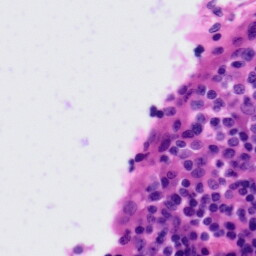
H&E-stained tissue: Tonsil